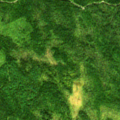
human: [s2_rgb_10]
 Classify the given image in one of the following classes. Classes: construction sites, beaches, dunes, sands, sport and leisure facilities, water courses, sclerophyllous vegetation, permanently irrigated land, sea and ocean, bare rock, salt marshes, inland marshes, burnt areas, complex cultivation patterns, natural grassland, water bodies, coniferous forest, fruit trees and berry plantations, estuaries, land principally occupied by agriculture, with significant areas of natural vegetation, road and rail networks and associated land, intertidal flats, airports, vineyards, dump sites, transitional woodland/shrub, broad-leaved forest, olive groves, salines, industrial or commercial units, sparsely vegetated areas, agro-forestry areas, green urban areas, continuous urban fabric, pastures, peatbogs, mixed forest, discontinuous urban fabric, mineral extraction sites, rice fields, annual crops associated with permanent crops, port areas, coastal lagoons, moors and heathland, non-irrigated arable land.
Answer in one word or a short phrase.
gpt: coniferous forest, mixed forest, transitional woodland/shrub